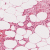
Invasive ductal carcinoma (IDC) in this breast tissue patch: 0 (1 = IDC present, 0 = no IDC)